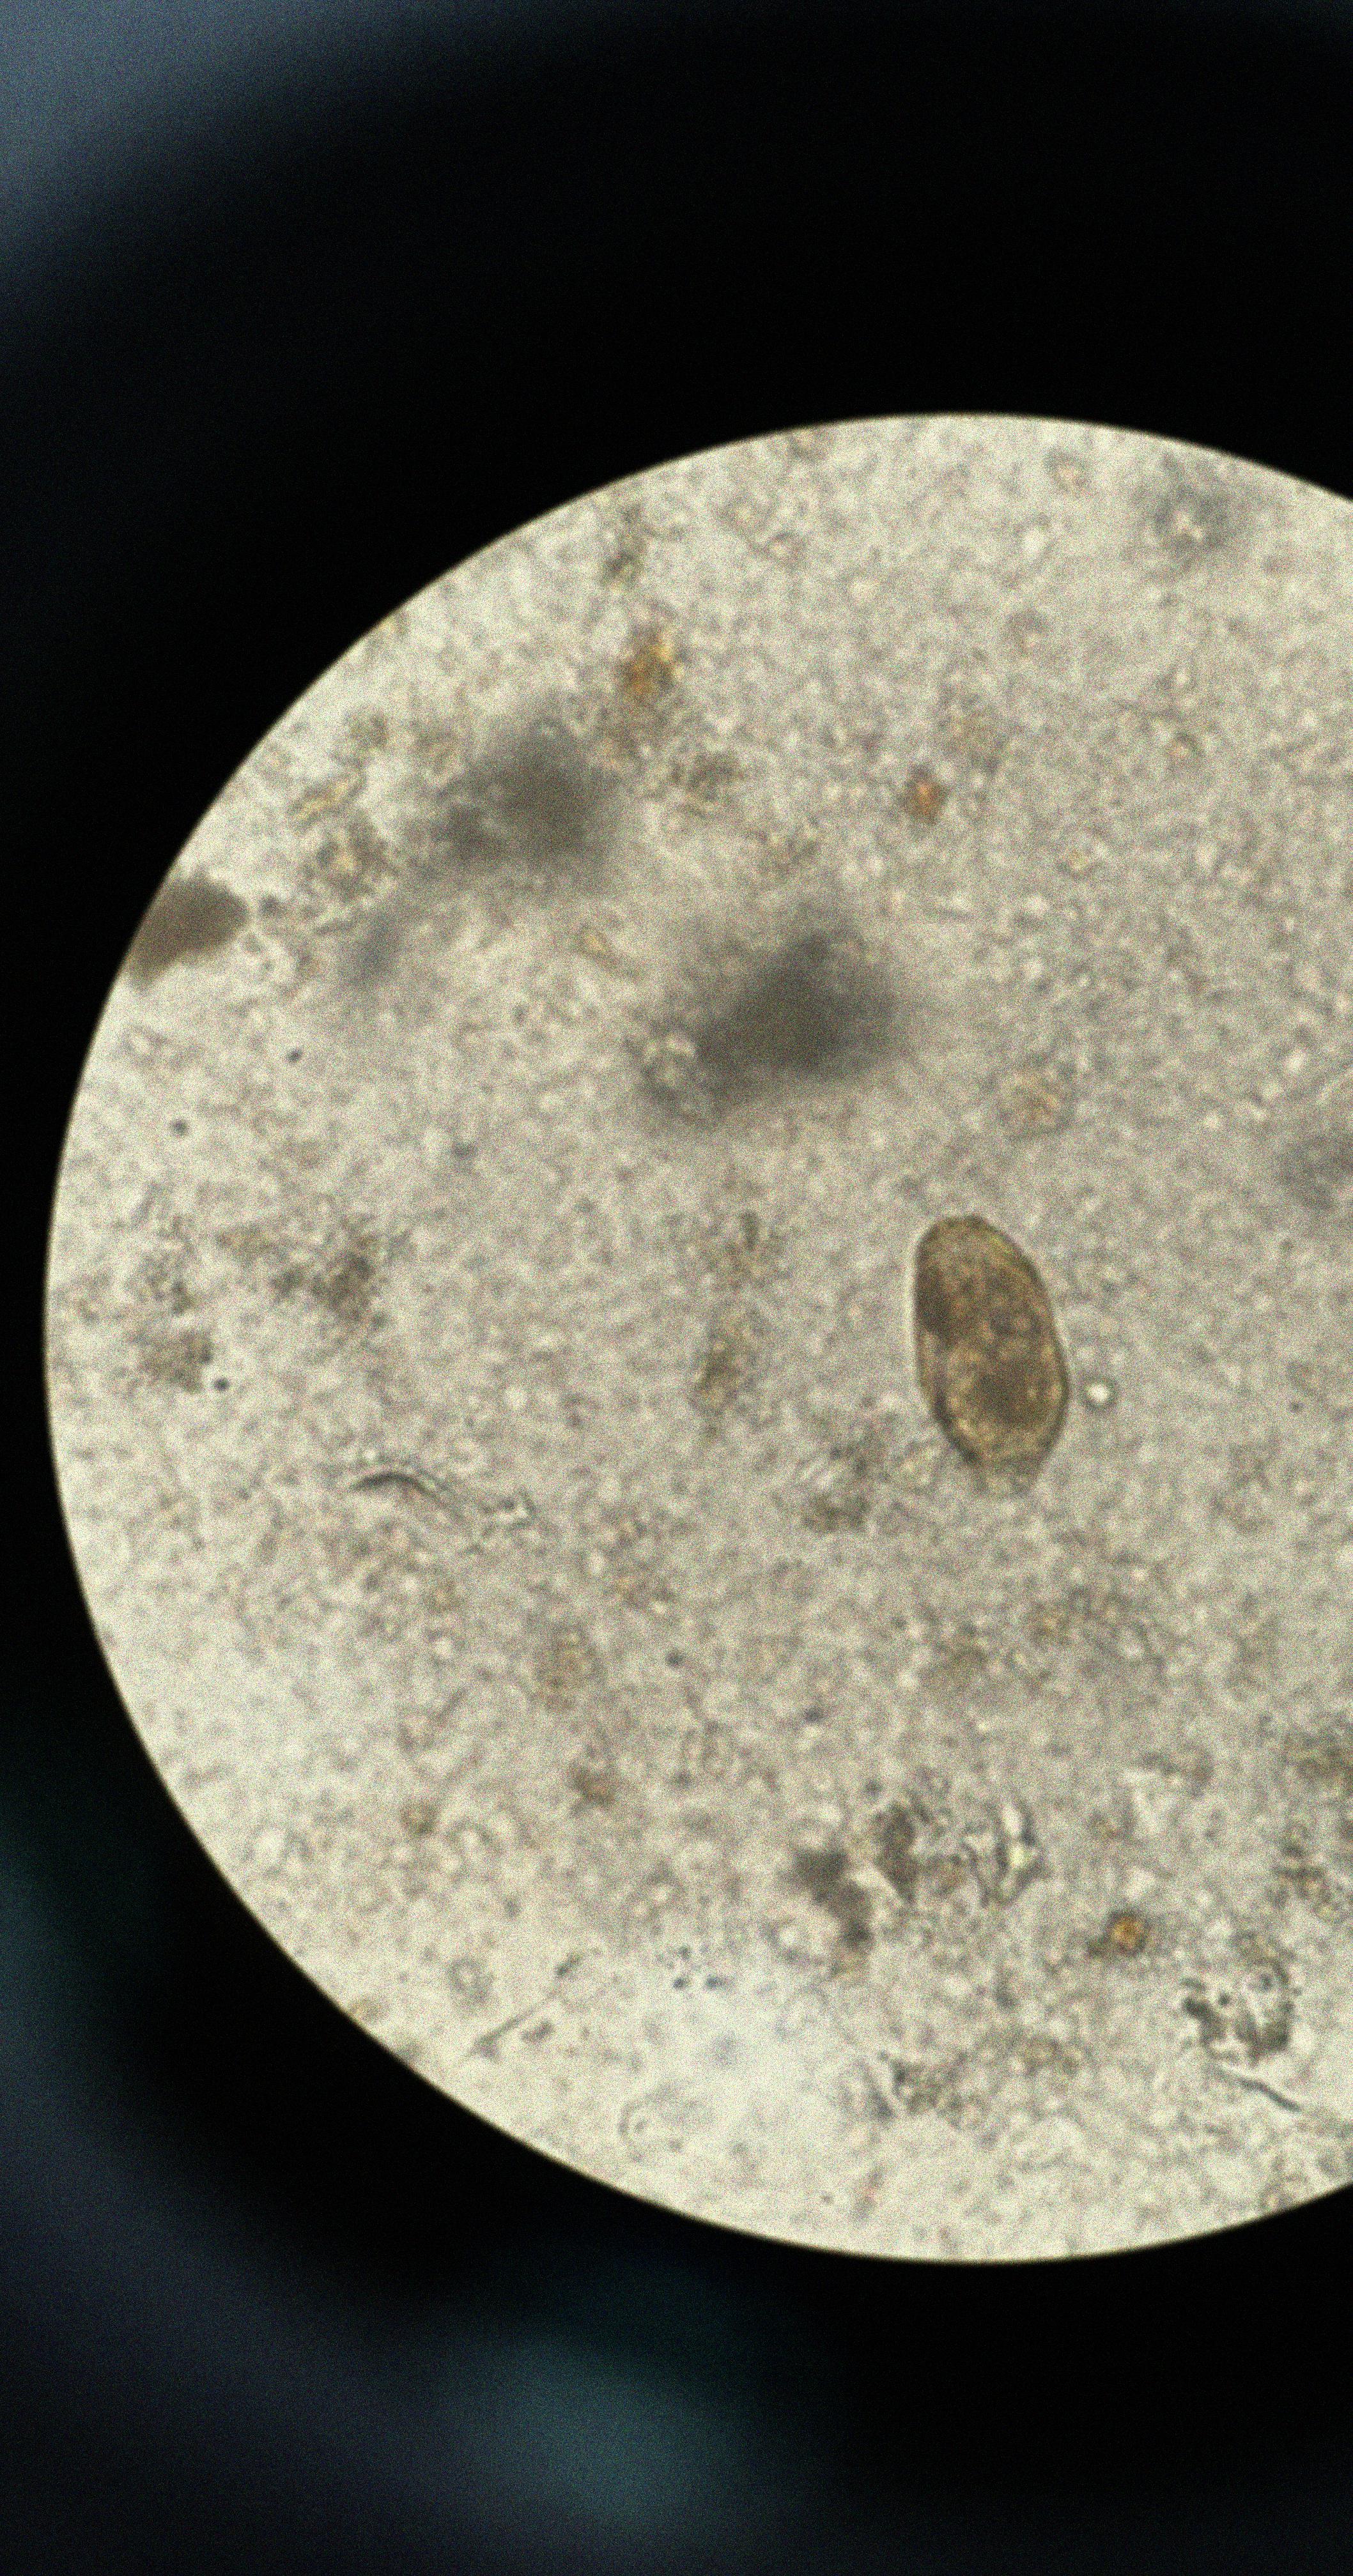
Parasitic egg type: Paragonimus spp